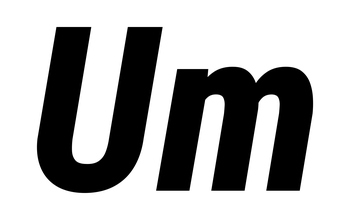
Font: Roboto-Italic_Condensed_ExtraBold_Italic